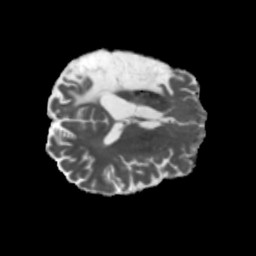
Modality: MD
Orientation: axial
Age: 43
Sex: male
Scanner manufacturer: siemens
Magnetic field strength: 3 T
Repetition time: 5.47 s
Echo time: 0.0854 s